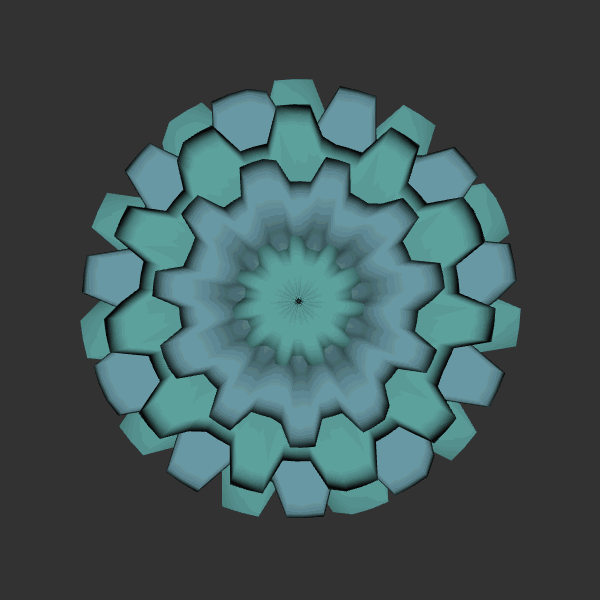
Background: dark